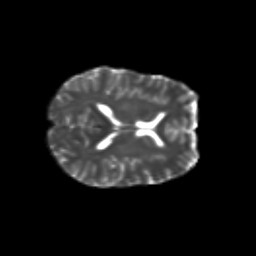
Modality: T2w
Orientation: axial
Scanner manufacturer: siemens
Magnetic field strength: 3 T
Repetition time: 9.2 s
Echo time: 0.084 s